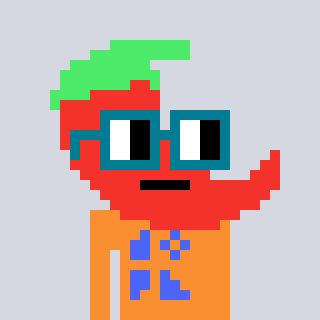
a pixel art character with square dark green glasses, a chilli-shaped head and a orange-colored body on a cool background